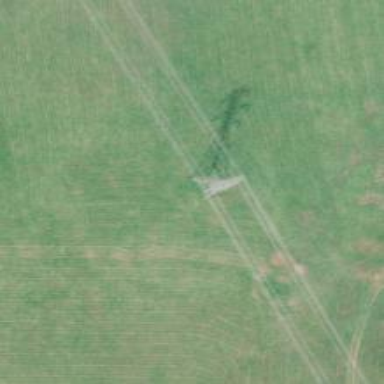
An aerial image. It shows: Lattice structure tower.